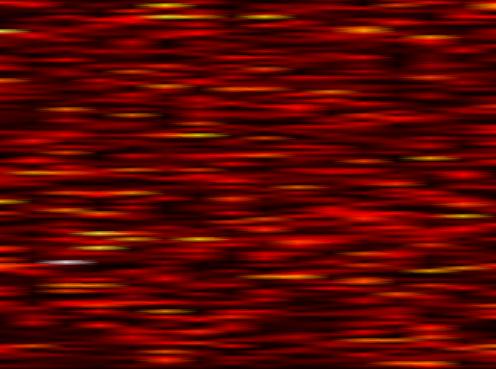
Label: FOFDM